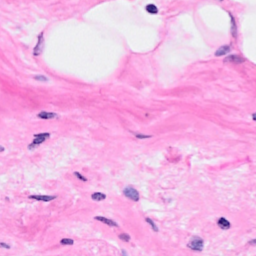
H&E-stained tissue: Breast